Question: I configured spring social for facebook and also the spring social authentication in my application with a custom 'UsersConnectionRepository' and 'ConnectionRepository'.
'''
@Configuration
public class SocialConfig extends SocialConfigurerAdapter{
...
@Override
public UsersConnectionRepository getUsersConnectionRepository(ConnectionFactoryLocator factoryLocator) {
SecUsersConnectionRepository repository = new SecUsersConnectionRepository(factoryLocator, userRepository, userConnectionRepository);
return repository;
}
...
}
'''
'''
public class SecConnectionRepository implements ConnectionRepository {
...
@Override
public void addConnection(Connection<?> connection) {
UserConnection userConnection = userRepository.findConnectionBy(user, connection.getKey().getProviderId(), connection.getKey().getProviderUserId());
if (userConnection == null) {
...
userConnection.setProviderId(data.getProviderId());
userConnection.setProviderUserId(data.getProviderUserId());
userConnection.setDisplayName(data.getDisplayName());
userConnection.setProfileUrl(data.getProfileUrl());
userConnection.setImageUrl(data.getImageUrl());
...
} else {
throw new DuplicateConnectionException(connection.getKey());
}
}
'''
When I add my facebook login, the 'Connect<A>' interface object fetch the 'profileUrl', But the URL is in this format
'https://www.facebook.com/profile.php?id=XXXXXXXXXXXXXXX&_rdr'
If I open up this link the browser is says

'''
buildscript {
repositories {
maven { url "https://repo.spring.io/libs-release" }
... }
dependencies {
classpath("org.springframework.boot:spring-boot-gradle-plugin:1.2.3.RELEASE")
}
}
apply plugin: 'java'
...
jar {...}
repositories {
...
maven { url "https://repo.spring.io/libs-release" }
}
dependencies {
...
compile("org.springframework.social:spring-social-facebook")
compile("org.springframework.social:spring-social-security")
... }
task wrapper(type: Wrapper) {...}
'''
updating the FB libary in spring solved the issue.
'''
compile("org.springframework.social:spring-social-facebook:2.0.1.RELEASE")
'''
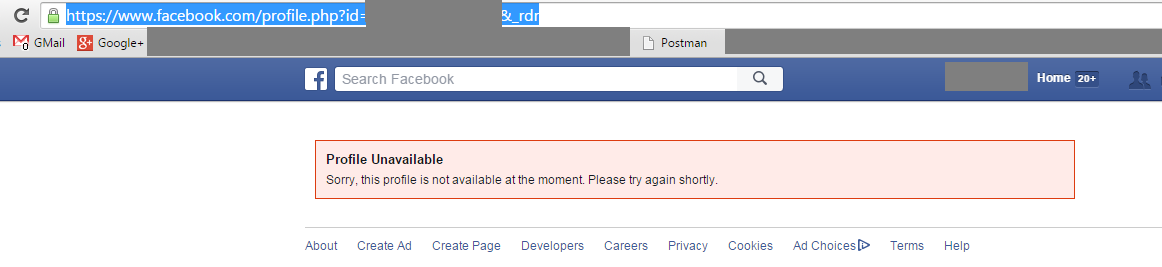
Answer: Check if you're using the most recent version of Spring Social. The profileUrl should nowadays have the scheme
'''
https://www.facebook.com/app_scoped_user_id/{app_scoped_user_id}/
'''
where '{app_scoped_user_id}' is the actual app-scoped user id.
See
- <URL>